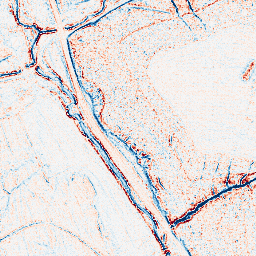
Category: edge_preserving
Decomposition family: anisotropic_diffusion
Decomposition parameters: iterations: 5
kappa: 100
gamma: 0.1
Upsampling method: sinc_blackman
Upsampling parameters: scale: 4
kernel_size: 8
Upsampling scale: 4